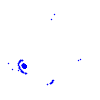
Particle: electron